Interaction volume radius: 10 \u00c5
Interaction volume height: 25 \u00c5
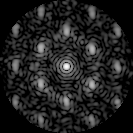
Disorder parameter: 0.5229